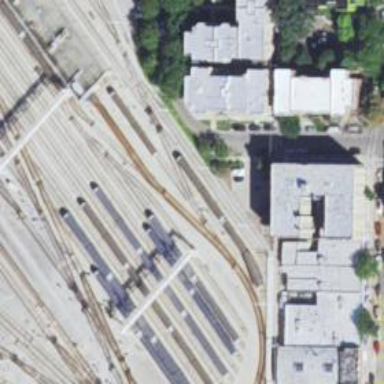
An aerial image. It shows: Electrified rail passing through service yard.